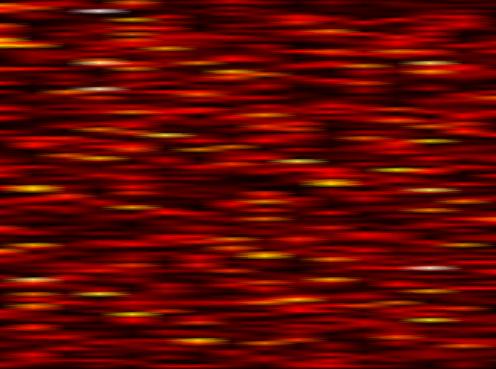
Label: FOFDM